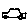
Label: car